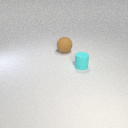
small cyan rubber cylinder to the right of large brown rubber sphere